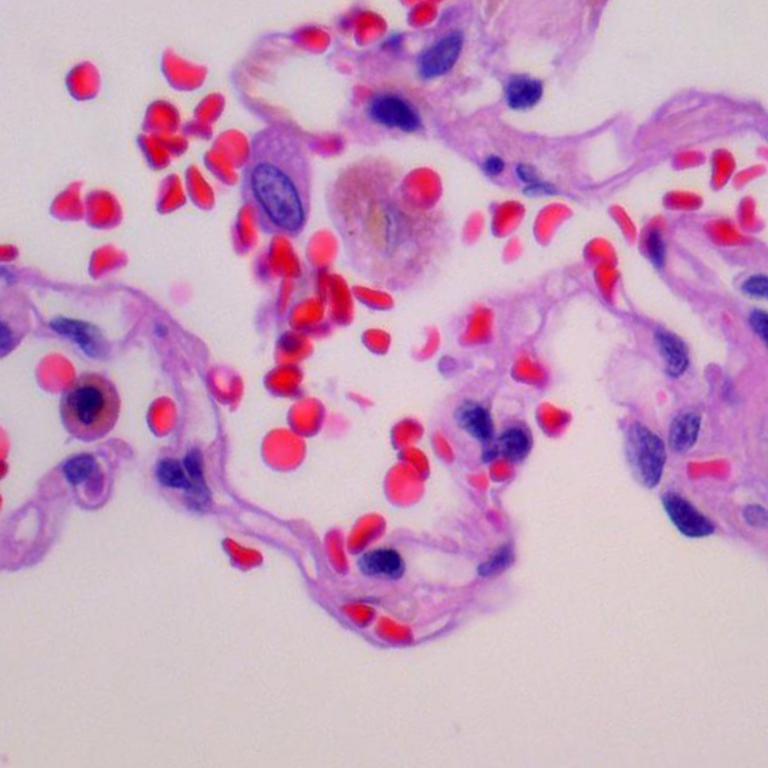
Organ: lung
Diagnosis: benign